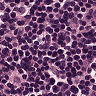
Metastatic tissue present: no